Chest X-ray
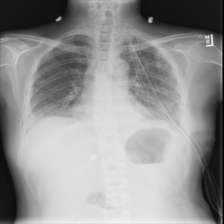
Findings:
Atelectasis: positive
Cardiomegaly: negative
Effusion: positive
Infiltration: negative
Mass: negative
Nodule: negative
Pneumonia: negative
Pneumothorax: negative
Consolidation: negative
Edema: negative
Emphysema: negative
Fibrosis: negative
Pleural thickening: positive
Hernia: negative